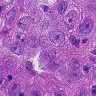
Metastatic tissue present: yes